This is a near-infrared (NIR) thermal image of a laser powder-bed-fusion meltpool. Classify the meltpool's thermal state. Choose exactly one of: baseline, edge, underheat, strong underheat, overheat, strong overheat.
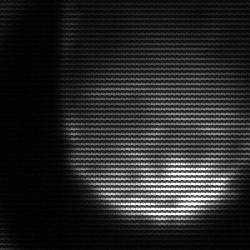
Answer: edge